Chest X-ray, PA view. Patient: 59 years old, sex M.
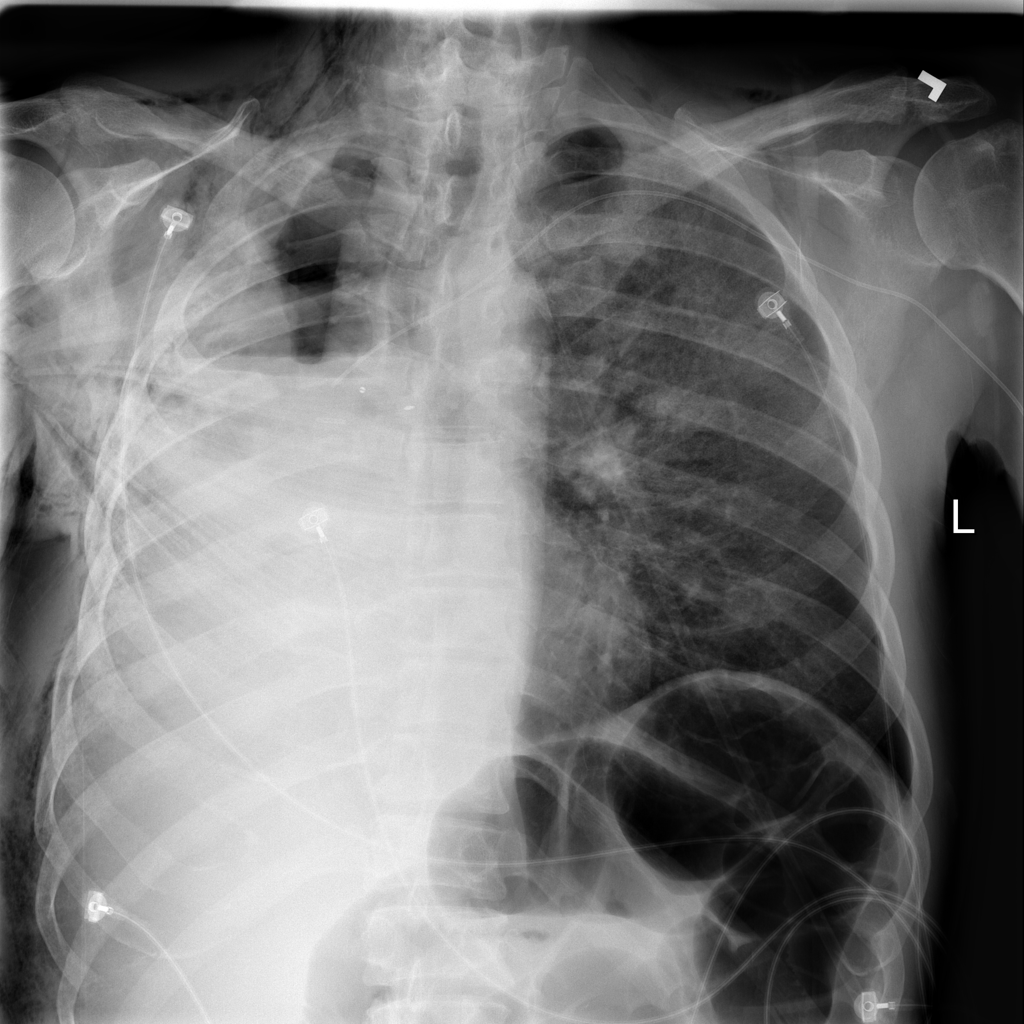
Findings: Infiltration